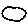
Label: moon